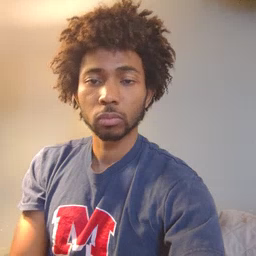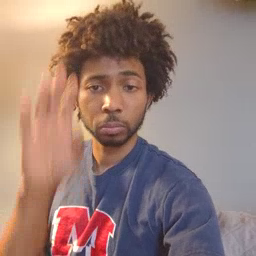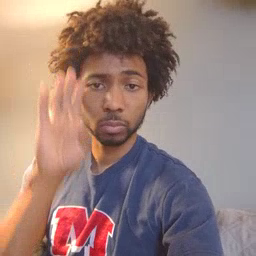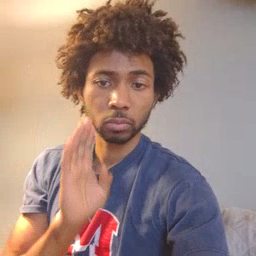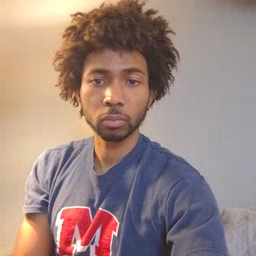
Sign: brown